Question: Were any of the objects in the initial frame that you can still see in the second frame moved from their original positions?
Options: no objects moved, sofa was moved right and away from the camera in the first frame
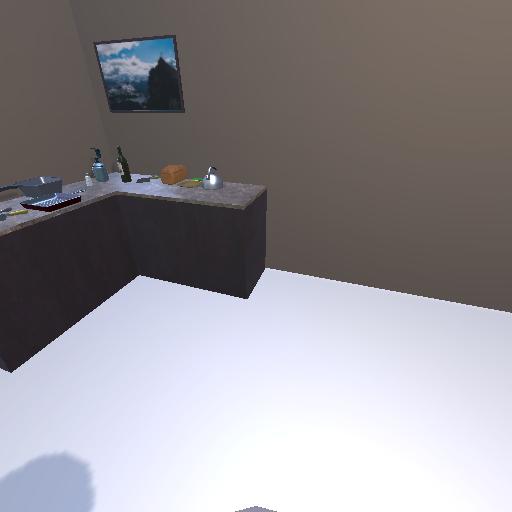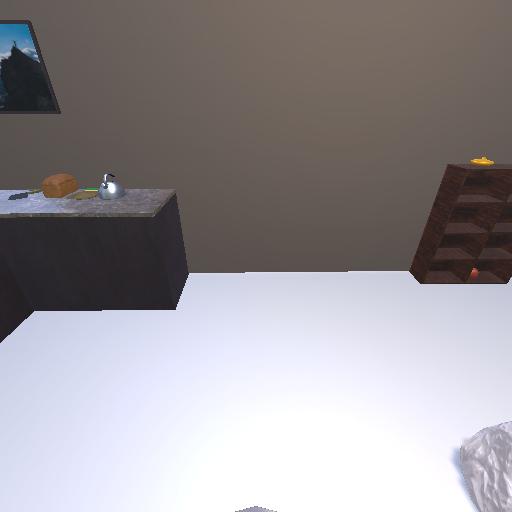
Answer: no objects moved